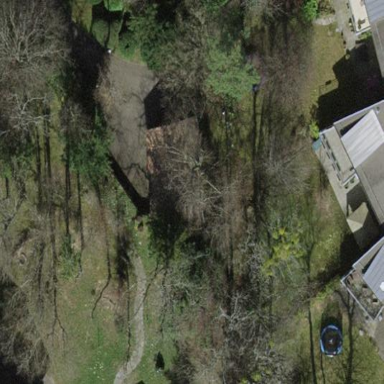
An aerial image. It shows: Garden surrounded by fence.